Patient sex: F
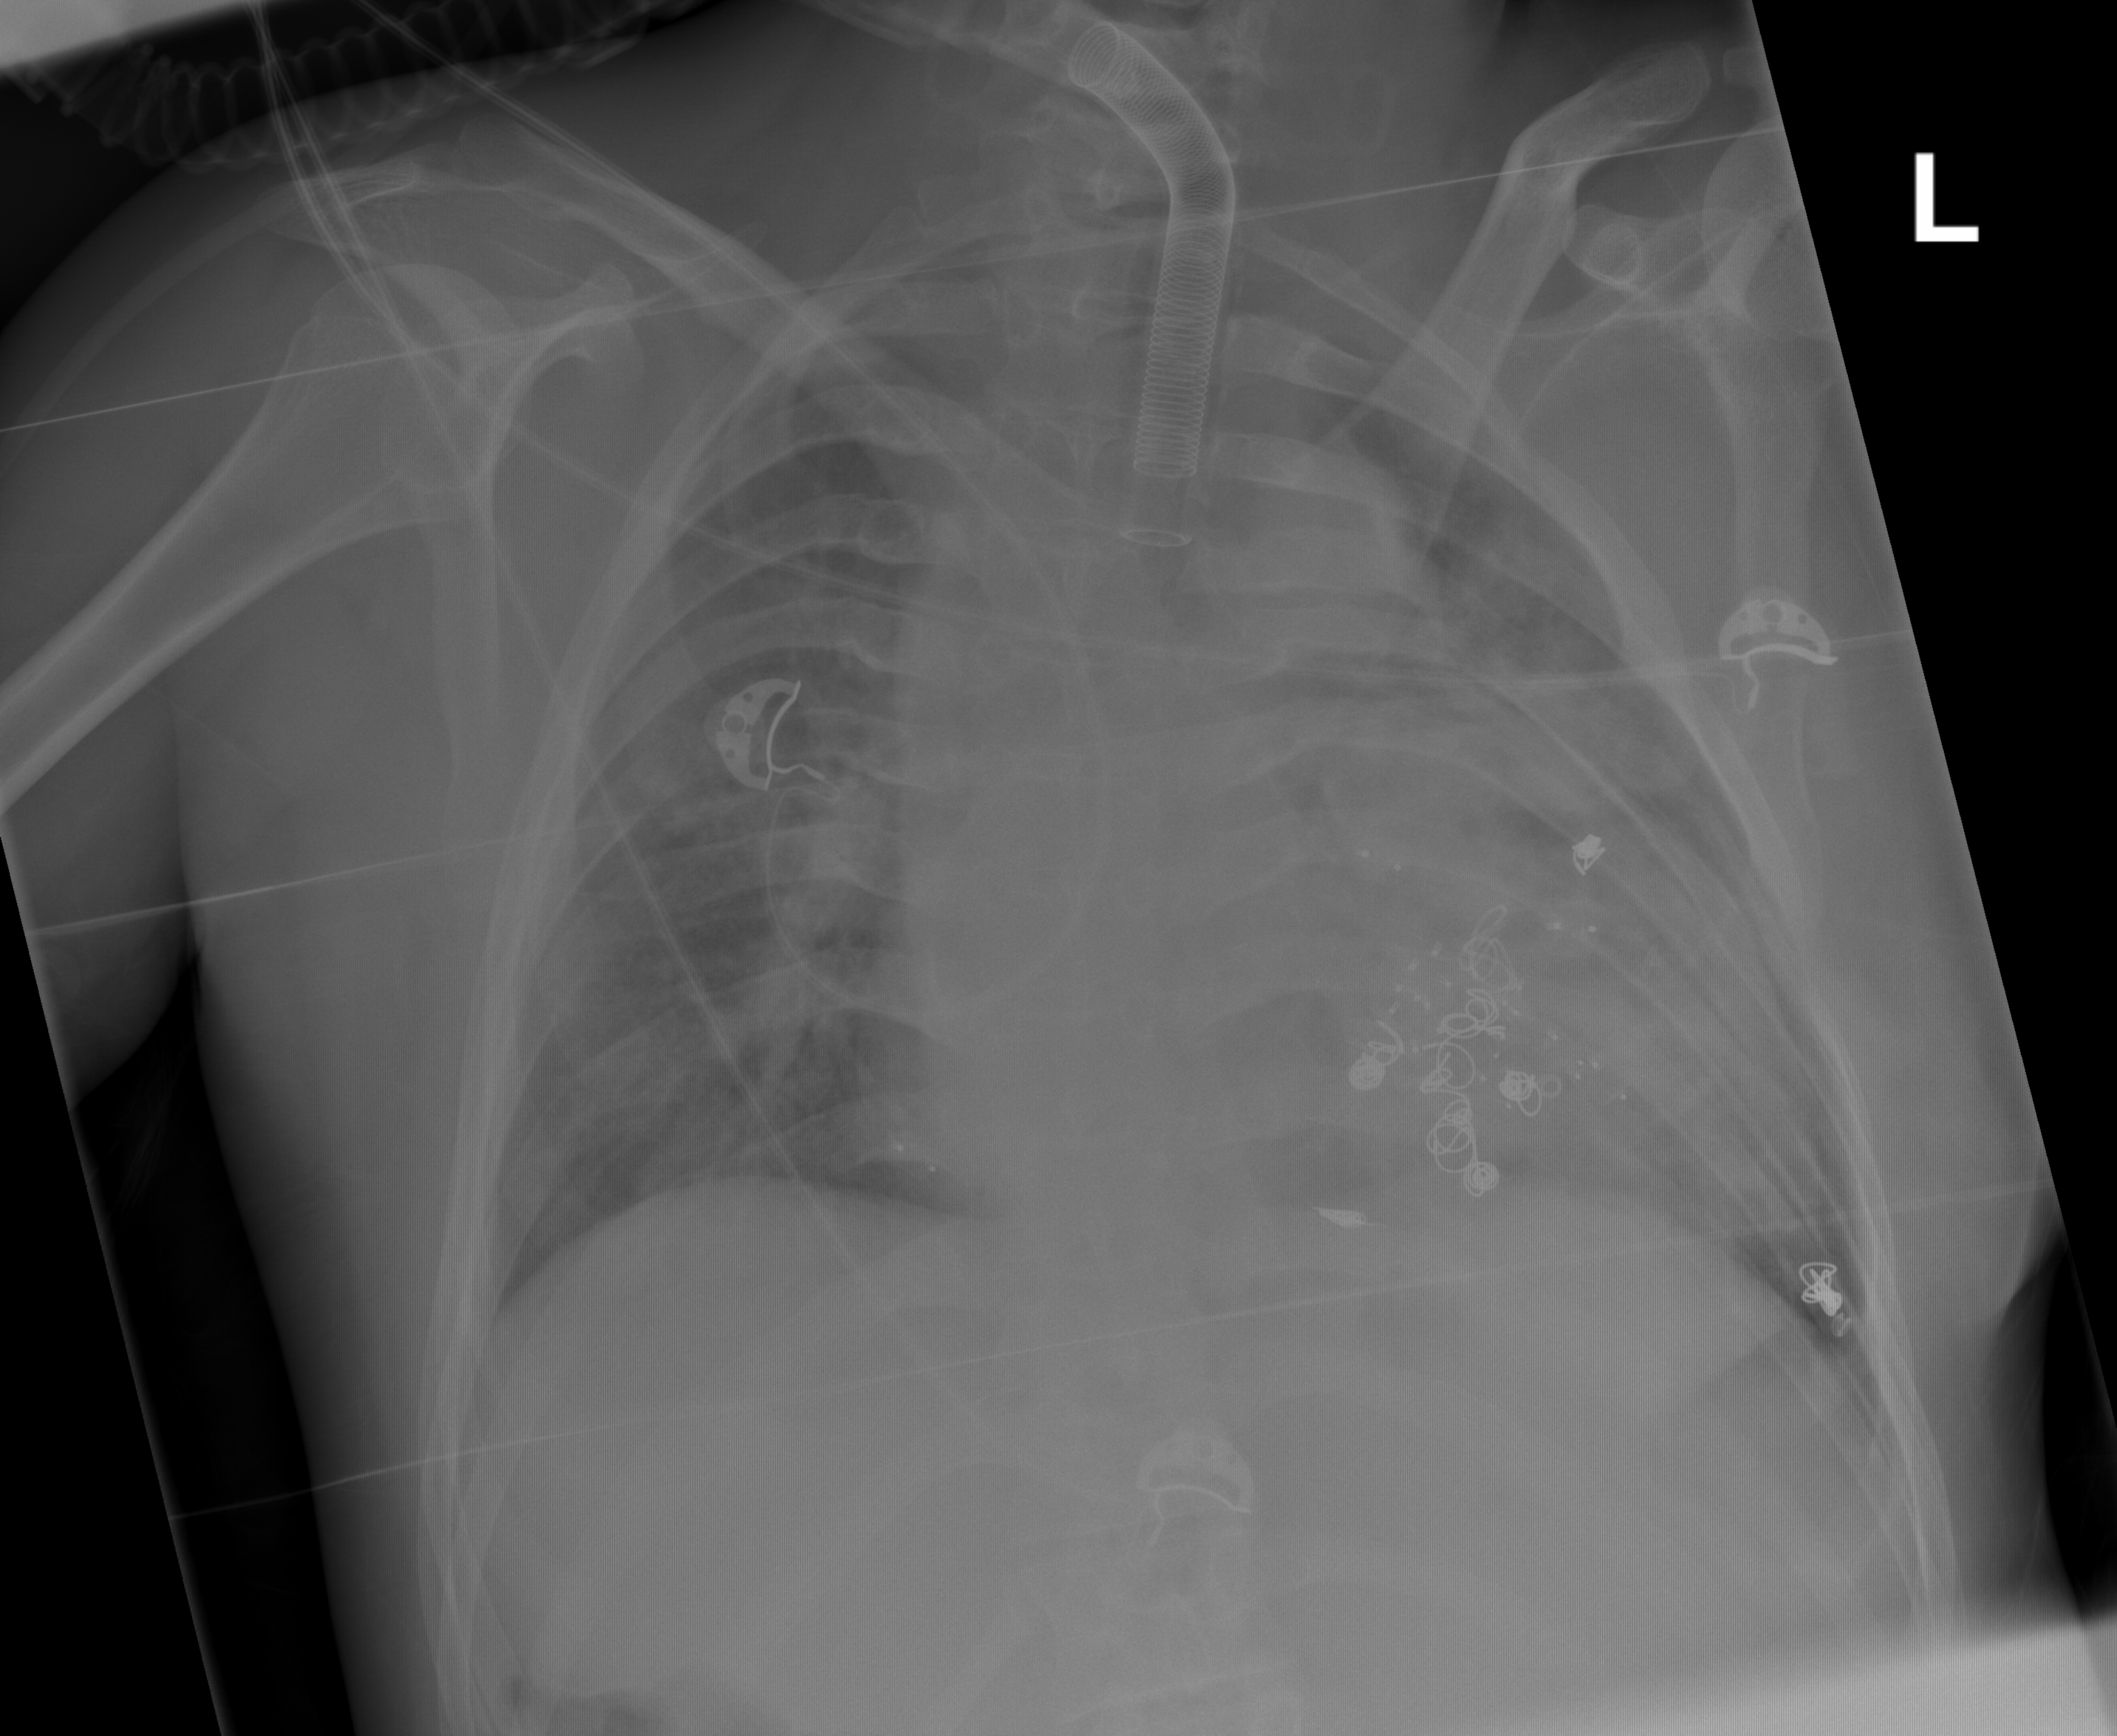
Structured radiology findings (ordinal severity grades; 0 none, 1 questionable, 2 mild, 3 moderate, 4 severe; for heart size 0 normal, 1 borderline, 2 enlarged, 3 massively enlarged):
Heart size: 2
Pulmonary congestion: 2
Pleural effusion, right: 0
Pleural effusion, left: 0
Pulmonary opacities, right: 2
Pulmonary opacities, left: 2
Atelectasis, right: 0
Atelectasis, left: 0